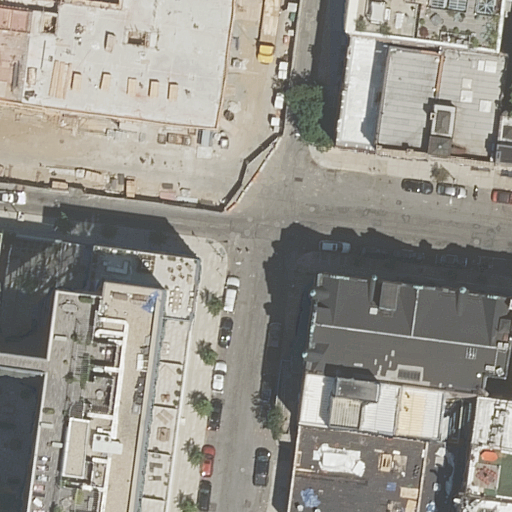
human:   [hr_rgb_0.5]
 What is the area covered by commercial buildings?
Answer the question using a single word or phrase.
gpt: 0m2

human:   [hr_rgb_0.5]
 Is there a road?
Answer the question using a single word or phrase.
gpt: yes

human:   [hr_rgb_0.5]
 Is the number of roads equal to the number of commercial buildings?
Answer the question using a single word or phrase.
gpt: no

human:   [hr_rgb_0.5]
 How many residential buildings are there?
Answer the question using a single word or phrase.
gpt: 14

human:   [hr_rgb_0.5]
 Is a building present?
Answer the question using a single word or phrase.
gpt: yes

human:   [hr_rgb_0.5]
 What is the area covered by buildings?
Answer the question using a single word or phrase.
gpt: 3813m2

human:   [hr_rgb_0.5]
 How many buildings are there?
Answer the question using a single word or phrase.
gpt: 14

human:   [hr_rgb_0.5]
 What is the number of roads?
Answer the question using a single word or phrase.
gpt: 2

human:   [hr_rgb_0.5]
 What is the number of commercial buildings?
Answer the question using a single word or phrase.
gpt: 0

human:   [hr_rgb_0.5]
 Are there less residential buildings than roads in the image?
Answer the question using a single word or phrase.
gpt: no

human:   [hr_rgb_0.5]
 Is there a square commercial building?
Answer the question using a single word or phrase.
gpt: no

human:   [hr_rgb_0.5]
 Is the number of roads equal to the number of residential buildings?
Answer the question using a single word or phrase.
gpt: no

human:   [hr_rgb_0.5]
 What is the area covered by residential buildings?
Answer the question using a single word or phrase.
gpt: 3813m2

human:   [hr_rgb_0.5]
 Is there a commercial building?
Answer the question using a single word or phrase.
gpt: no

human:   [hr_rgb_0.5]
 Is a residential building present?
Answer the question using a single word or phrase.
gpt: yes

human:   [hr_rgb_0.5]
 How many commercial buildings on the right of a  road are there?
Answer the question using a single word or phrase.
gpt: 0

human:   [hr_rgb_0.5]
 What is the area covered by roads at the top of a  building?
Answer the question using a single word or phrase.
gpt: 0m2

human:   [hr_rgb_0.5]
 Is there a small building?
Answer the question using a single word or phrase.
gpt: yes

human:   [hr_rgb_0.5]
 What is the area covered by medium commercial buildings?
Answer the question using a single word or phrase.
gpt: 0m2

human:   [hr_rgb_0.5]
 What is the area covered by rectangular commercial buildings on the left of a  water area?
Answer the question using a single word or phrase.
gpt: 0m2

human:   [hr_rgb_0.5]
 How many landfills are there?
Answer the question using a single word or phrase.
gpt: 0

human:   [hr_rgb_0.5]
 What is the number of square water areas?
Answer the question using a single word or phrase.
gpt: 0

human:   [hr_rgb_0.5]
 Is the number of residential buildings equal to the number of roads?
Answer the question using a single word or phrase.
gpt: no

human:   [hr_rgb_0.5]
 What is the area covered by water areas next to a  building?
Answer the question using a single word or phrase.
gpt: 0m2

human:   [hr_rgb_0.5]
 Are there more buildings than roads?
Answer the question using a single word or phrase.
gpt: yes

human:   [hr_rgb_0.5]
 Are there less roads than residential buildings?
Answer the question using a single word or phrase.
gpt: yes

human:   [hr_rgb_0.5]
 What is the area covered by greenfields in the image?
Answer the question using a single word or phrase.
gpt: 0m2

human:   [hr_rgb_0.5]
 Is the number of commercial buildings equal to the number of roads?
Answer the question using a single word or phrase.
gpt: no

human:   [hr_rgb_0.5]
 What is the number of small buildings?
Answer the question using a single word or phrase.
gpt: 6

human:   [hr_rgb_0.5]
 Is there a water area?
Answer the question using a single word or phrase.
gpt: no

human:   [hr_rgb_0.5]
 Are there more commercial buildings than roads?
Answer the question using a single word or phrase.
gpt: no

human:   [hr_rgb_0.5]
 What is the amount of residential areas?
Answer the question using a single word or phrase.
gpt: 0

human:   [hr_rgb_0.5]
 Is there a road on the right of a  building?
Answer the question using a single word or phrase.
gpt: yes

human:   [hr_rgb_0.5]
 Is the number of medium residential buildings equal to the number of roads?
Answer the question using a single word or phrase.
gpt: no

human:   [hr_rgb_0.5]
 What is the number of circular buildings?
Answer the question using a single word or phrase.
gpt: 0

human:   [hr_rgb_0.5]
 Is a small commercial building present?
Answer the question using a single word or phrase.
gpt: no

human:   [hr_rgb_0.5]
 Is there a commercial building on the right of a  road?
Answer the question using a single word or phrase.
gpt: no

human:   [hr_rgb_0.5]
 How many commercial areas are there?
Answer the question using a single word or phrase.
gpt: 0

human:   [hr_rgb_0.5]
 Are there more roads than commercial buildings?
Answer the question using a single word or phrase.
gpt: yes

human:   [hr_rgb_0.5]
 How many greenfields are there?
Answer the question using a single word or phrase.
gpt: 0

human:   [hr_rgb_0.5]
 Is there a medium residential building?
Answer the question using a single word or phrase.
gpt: yes

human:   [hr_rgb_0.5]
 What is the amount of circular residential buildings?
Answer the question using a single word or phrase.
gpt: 0

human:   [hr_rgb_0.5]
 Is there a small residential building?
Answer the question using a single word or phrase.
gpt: yes

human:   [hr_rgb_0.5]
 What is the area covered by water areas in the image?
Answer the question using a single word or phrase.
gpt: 0m2

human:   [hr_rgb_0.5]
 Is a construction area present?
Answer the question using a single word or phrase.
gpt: no

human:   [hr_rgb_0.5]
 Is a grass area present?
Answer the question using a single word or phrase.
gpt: no

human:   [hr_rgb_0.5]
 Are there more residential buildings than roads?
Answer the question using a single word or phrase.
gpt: yes

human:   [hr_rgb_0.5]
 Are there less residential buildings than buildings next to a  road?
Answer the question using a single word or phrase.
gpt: no

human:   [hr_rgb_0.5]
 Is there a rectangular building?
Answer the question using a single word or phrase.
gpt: yes

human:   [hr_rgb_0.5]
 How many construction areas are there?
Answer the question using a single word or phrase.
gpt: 0

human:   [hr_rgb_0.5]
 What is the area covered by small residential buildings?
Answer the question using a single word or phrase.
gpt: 116m2

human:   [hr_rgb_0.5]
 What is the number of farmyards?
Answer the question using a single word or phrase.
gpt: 0

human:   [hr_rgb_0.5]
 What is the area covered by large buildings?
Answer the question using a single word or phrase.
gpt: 2253m2

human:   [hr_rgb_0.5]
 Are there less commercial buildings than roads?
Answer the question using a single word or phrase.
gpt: yes

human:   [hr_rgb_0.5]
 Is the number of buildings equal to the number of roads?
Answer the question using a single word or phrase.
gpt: no

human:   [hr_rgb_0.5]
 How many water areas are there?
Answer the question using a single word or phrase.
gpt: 0

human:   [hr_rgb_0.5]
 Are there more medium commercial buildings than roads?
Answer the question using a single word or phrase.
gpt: no

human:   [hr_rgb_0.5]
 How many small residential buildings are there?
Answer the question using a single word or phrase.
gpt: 6

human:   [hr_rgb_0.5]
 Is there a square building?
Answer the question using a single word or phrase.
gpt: no

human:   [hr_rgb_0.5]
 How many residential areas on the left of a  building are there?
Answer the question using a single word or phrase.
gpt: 0

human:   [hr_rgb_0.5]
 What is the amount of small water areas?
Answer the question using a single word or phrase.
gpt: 0

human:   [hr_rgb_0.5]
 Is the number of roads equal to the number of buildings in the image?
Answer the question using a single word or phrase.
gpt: no

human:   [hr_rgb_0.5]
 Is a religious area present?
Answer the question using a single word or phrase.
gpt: no

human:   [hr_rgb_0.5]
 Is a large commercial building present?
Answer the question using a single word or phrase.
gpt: no